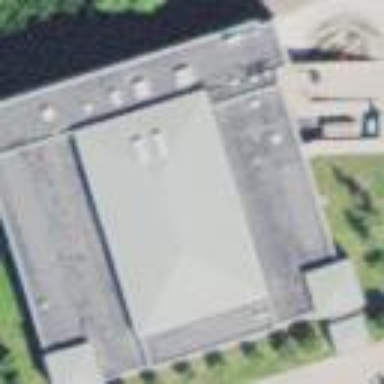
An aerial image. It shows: Arts centre building.